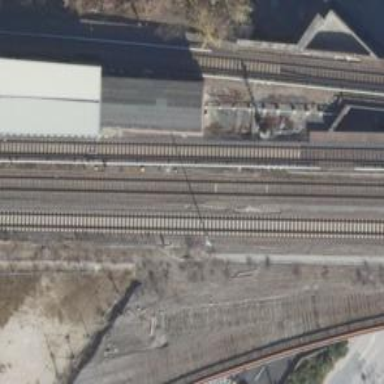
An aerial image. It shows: Solitary milestone along the railway.